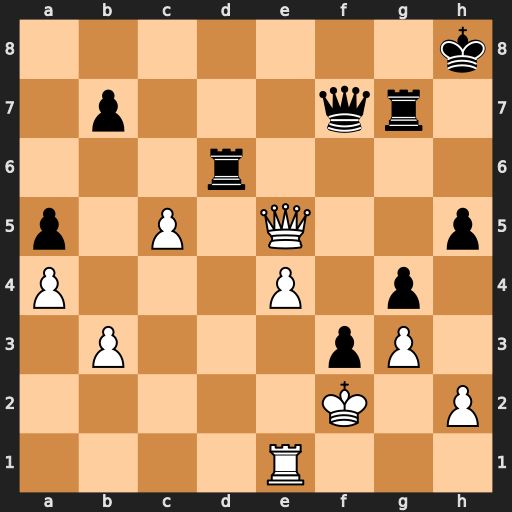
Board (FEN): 7k/1p3qr1/3r4/p1P1Q2p/P3P1p1/1P3pP1/5K1P/4R3
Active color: w
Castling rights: -
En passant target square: -
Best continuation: cxd6 Qxb3 Qe8+ Kh7 Qxh5+